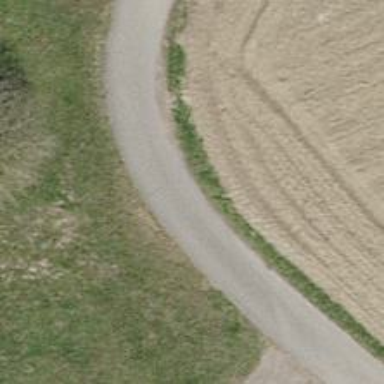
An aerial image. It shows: Gravel track with grade2 tracktype.